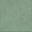
Piece: xx